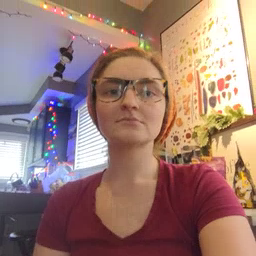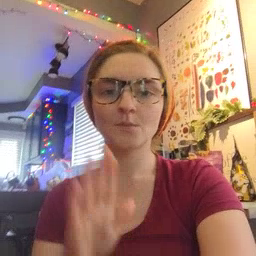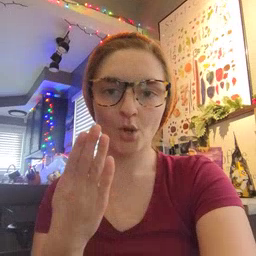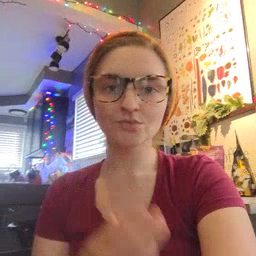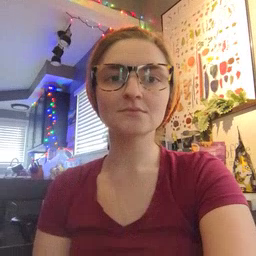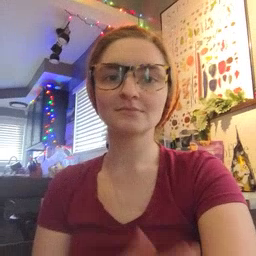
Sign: book